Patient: sex F, age 60
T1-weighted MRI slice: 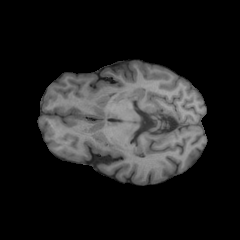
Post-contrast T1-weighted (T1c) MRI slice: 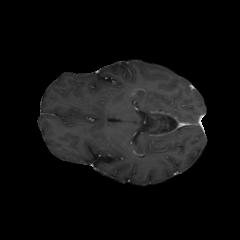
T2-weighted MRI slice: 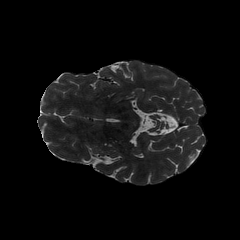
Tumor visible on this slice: yes
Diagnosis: Glioblastoma, IDH-wildtype
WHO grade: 4